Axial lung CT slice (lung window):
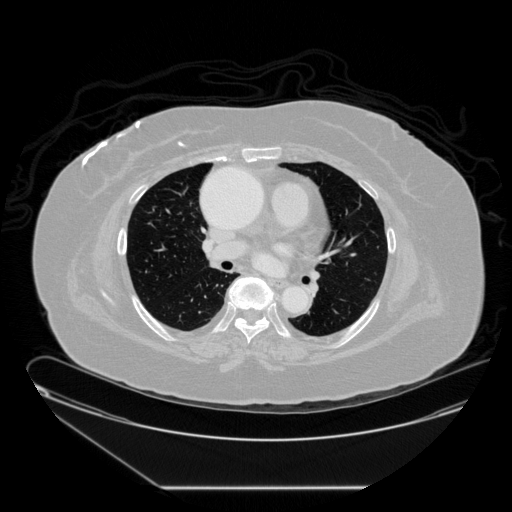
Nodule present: no